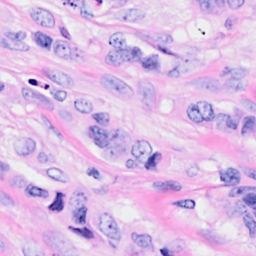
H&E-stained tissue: Breast